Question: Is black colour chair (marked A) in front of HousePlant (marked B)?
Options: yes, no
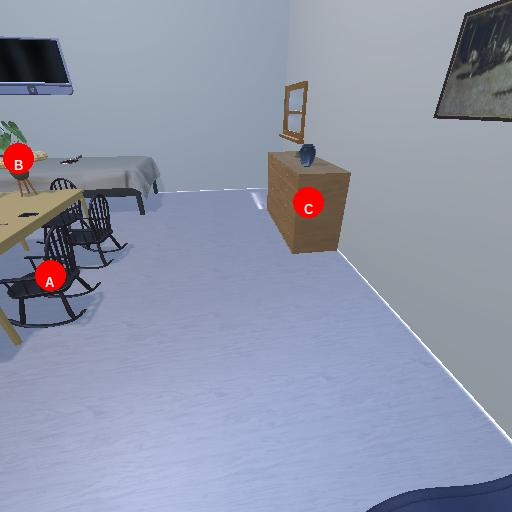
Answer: yes